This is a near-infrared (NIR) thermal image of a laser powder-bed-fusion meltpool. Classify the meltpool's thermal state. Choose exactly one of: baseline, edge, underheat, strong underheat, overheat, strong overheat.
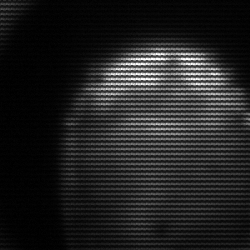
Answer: edge